Question: I would like to get the row number and column latter in excel this is what I have:

In H1 I have 4,4 so the excel should check from A22:A6 column and return A5 in I1 but I am getting $A$2 using this formula '=CELL("address",INDEX(A2:A6,H1),0)'. Anyone know what I am doing wrong plus I want to remove that $ signs.
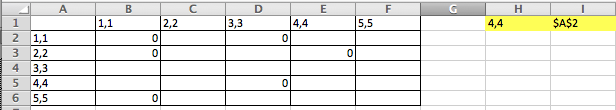
Answer:
See the image. This is structured identical, and you can see that is the formula I used.